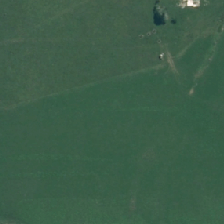
Land cover: shortrotation_cropland